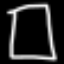
Label: square